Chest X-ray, PA view. Patient: 65 years old, sex F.
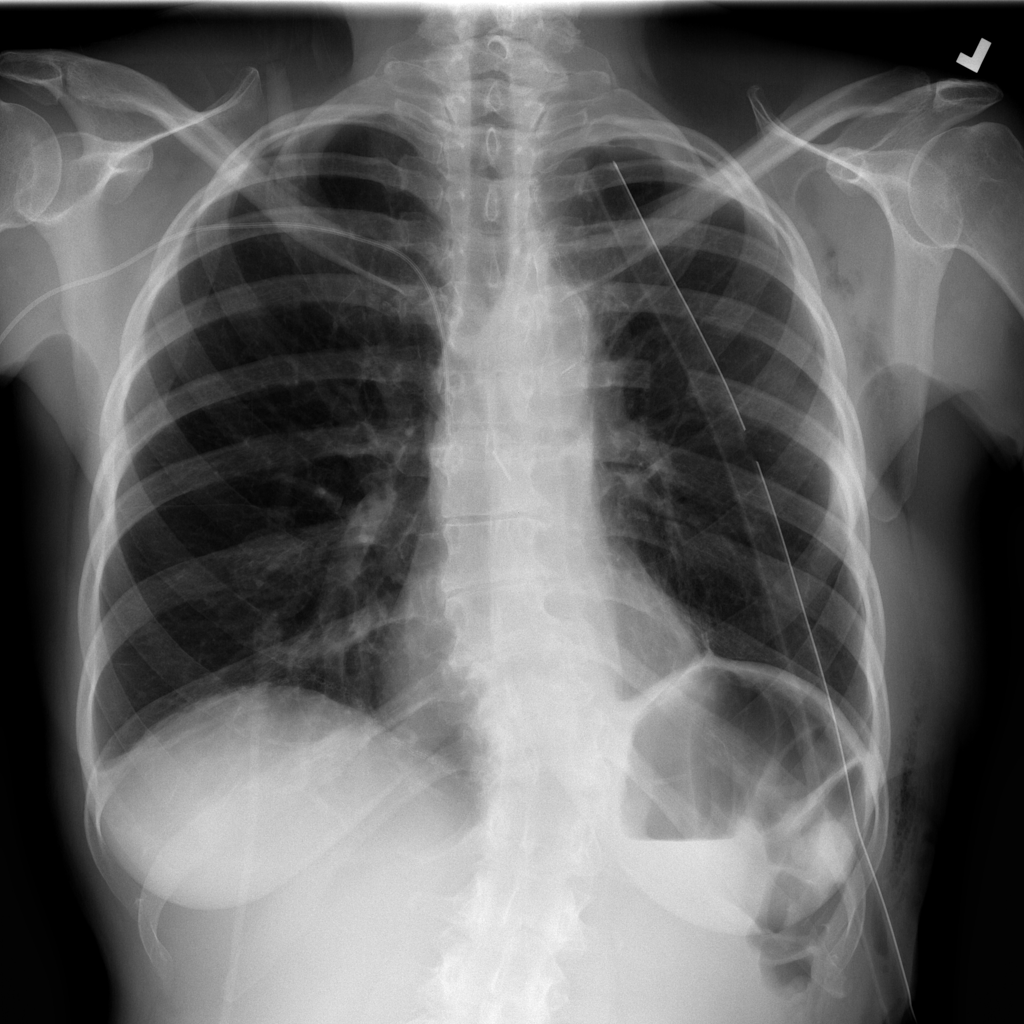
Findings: Pneumothorax